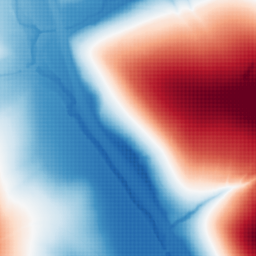
Category: trend_removal
Decomposition family: polynomial
Decomposition parameters: degree: 2
Upsampling method: sinc_blackman
Upsampling parameters: scale: 4
kernel_size: 8
Upsampling scale: 4